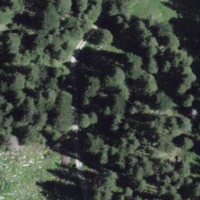
EUNIS habitat code: 44
Species observed at this site:
Silene dioica